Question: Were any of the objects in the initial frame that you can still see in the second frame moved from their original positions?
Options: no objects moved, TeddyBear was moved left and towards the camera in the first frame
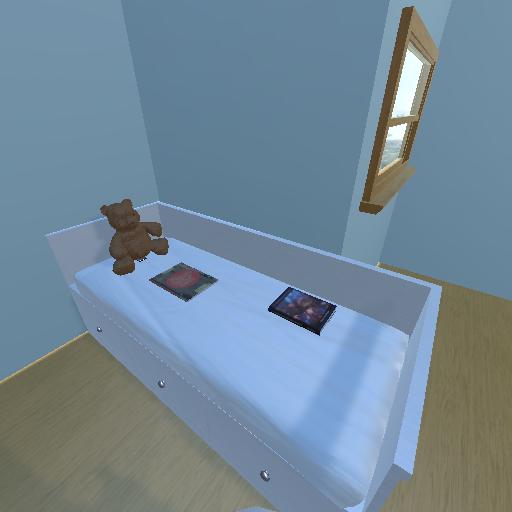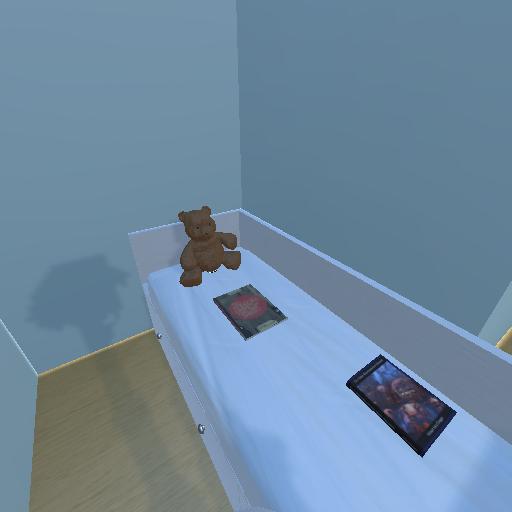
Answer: no objects moved